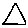
Label: triangle